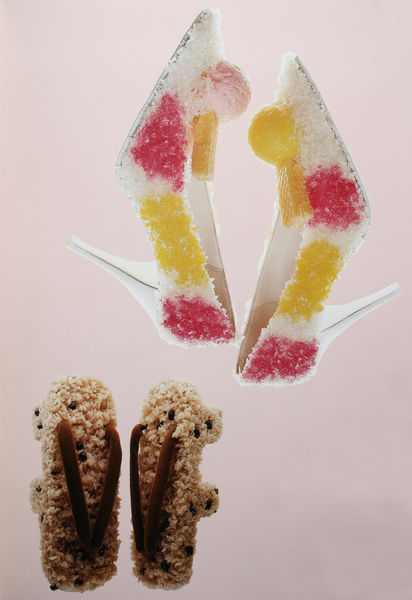
Titel: Taberu Kutsu ("Schuhe zum Essen")
Künstler: Tokio Kumagai
Standort: Kyoto (Japan)
Institution: Kyoto Costume Institute
Schlagwörter: weiß, gelb, braun, grau, eis, rot, mode, rosa, fell, japan, schuhe, weis, essen, sandalen, japanisch, foto, fotografie, photographie, pink, rechteck, photo, pantoffel, puschen, absätze, pumps, objekte, puschel, zucker, reis, stöckelschuhe, highheels, flauschig, waffeln, flausch, eat art, essbare schuhe, higheels, nudeln, plüschen, stöckelschuh